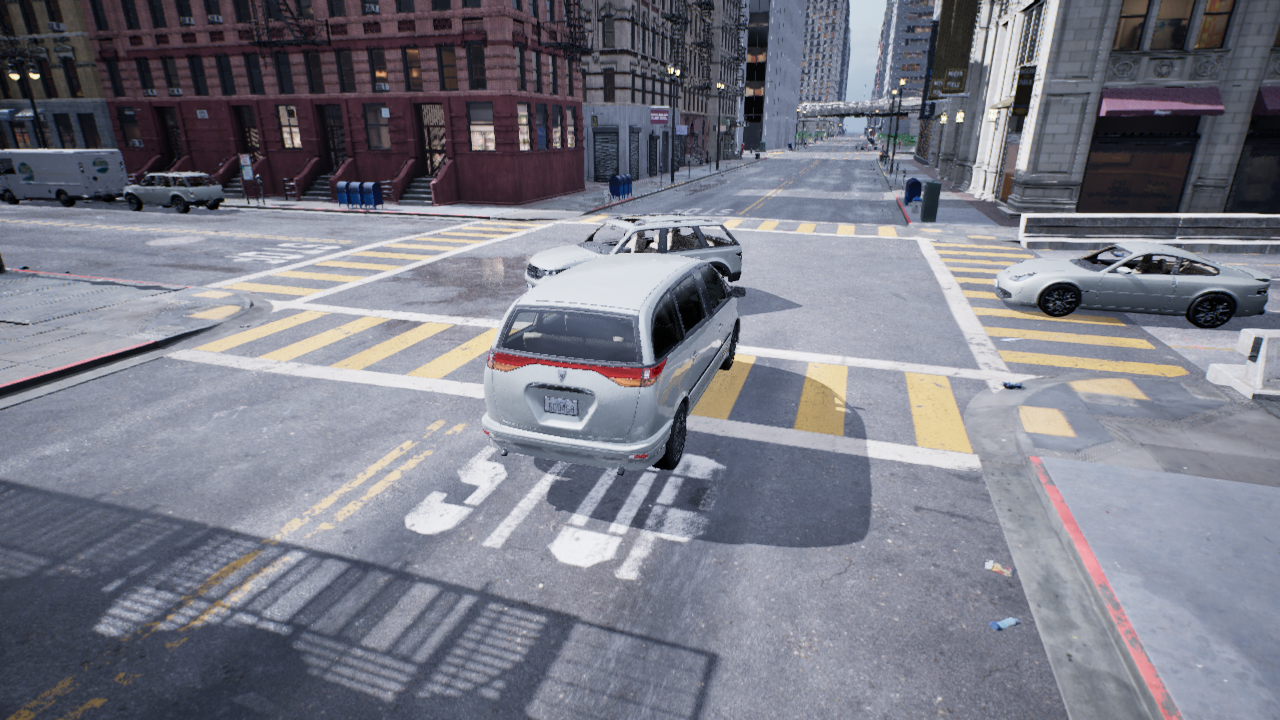
Venue: residential
Lighting: overcast
Vehicle rig: minivan